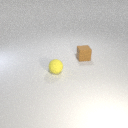
small yellow rubber sphere to the left of small brown rubber cube